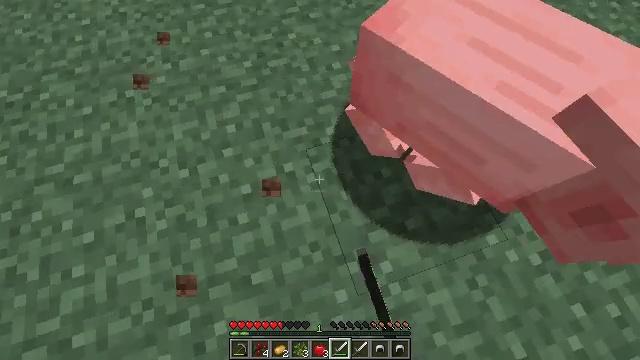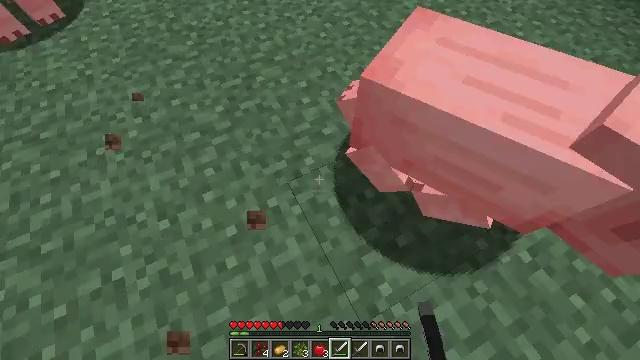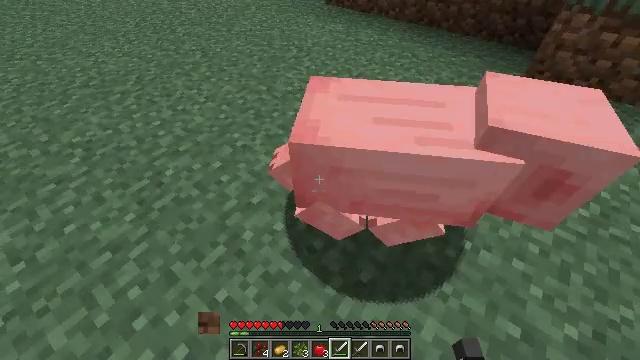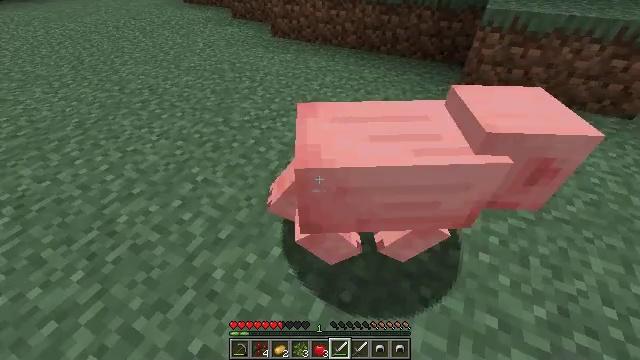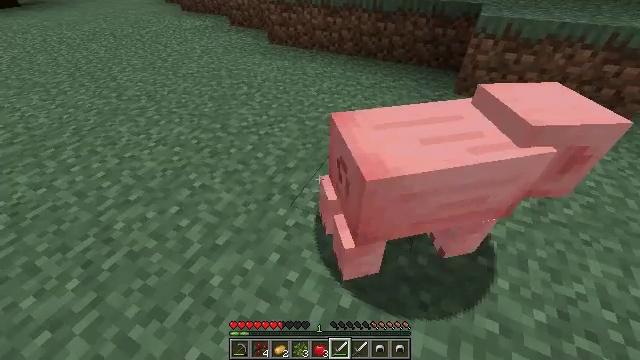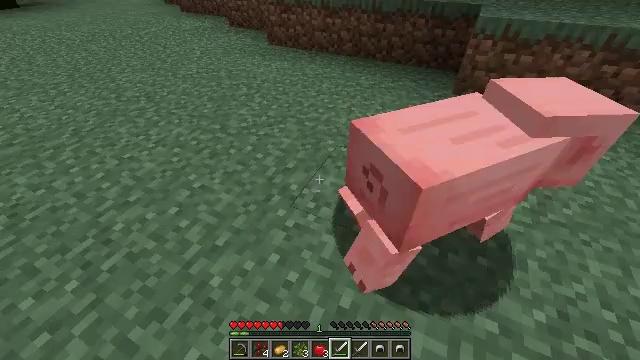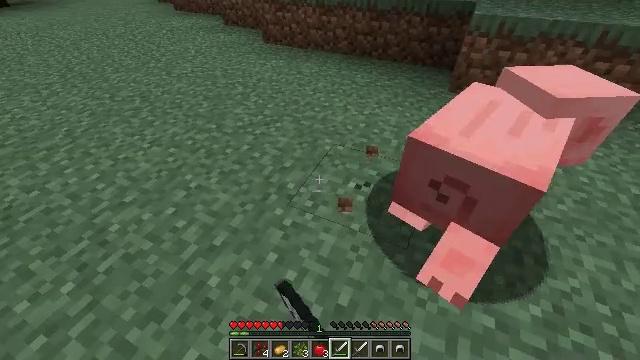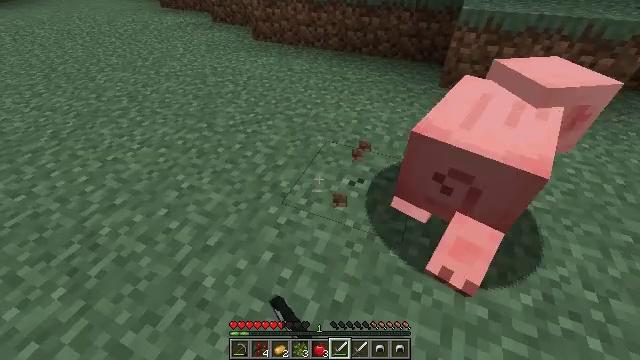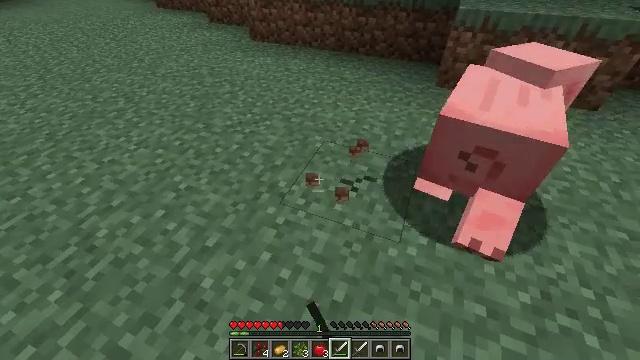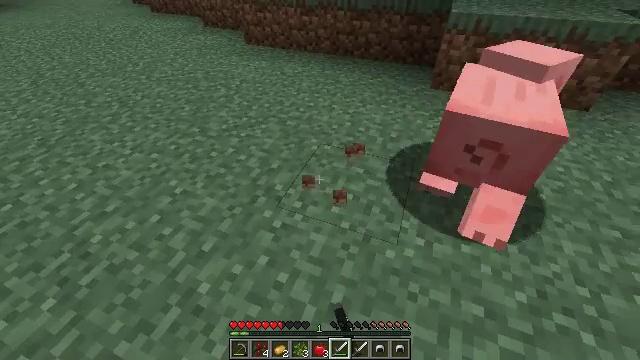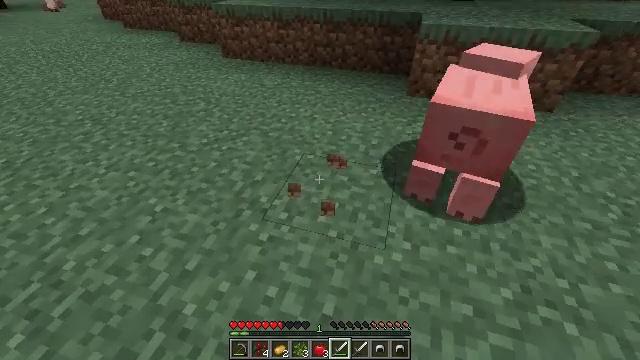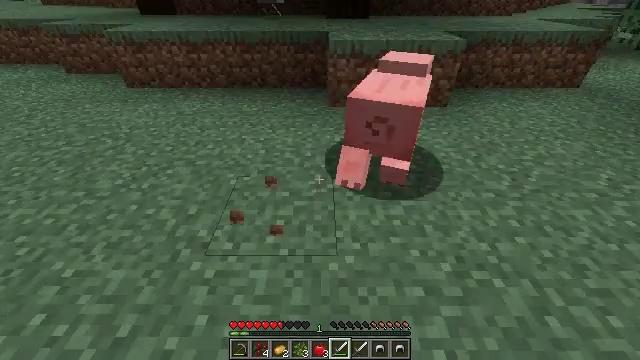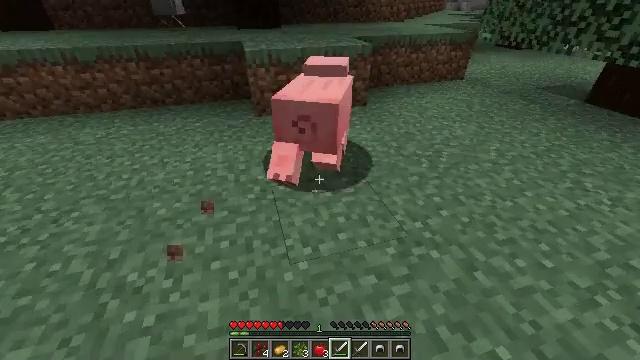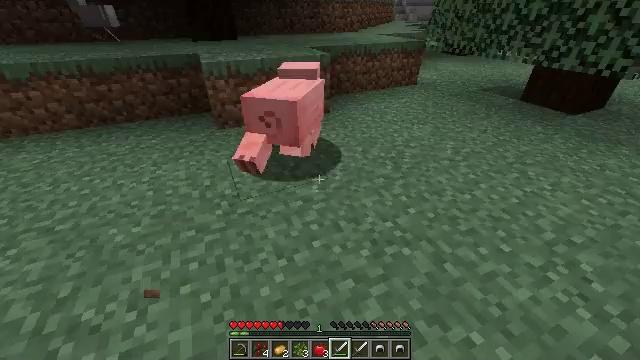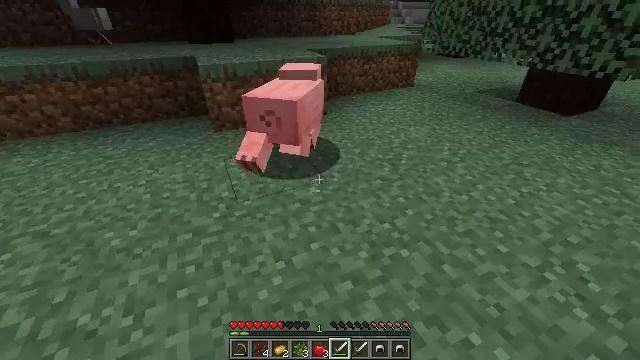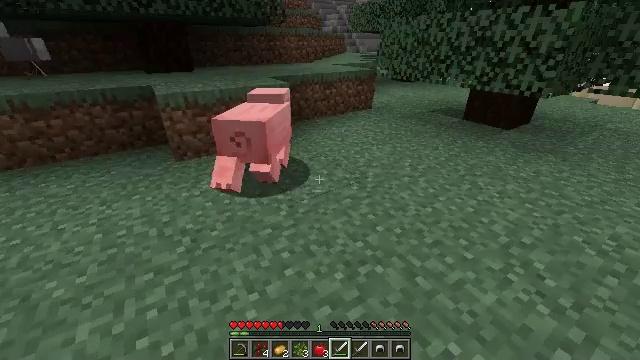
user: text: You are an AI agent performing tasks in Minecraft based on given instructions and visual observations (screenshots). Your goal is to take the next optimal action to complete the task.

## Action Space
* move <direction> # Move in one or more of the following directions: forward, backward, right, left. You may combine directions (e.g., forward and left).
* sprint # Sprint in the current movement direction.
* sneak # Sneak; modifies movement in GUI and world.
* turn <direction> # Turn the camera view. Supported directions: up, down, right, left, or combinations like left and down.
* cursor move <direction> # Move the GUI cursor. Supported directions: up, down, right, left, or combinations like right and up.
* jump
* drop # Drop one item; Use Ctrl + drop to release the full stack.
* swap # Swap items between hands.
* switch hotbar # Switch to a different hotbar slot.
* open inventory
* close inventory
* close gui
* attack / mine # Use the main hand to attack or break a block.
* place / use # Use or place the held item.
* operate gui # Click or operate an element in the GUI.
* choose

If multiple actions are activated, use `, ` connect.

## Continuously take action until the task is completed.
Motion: motion action
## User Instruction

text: Kill the pig.
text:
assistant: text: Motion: turn right and up
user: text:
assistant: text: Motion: turn right and up
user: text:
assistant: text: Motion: turn right and up
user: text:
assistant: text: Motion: turn up
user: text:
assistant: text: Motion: attack / mine
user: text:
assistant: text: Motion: attack / mine
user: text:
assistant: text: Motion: turn right, attack / mine
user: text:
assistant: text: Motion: attack / mine
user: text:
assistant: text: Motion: turn right
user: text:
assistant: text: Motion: turn right and up
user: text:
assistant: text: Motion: turn right and up
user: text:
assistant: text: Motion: turn right and up
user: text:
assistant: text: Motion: turn right and up
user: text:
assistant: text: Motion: no_op
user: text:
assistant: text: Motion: turn right and up
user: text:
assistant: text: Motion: turn right and up, attack / mine
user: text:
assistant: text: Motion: attack / mine
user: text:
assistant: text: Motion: move forward, attack / mine
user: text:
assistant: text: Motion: move forward
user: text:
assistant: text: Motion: move forward
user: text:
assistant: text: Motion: move forward
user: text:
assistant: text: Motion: move forward, turn left and up
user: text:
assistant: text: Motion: move forward, turn left and up
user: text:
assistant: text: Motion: move forward, turn left and up
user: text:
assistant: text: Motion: move forward, turn left and up
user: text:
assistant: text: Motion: move forward, turn left and up
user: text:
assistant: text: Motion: move forward, attack / mine
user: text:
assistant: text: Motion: move forward, attack / mine
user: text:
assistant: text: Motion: move forward, attack / mine
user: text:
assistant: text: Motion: move forward, attack / mine